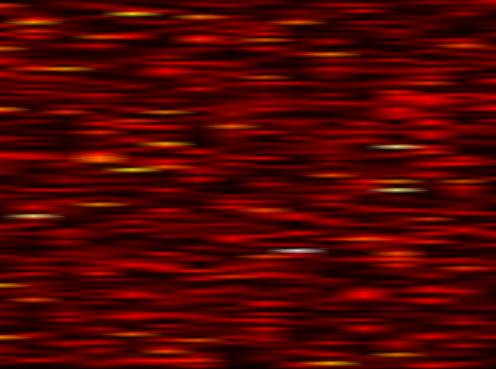
Label: WOLA